Question: how to change hover for all elements in react-select?
'''
<Select
name="colors"
options={colourOptions}
className="basic-multi-select"
classNamePrefix="select"
/>
'''

Source host: <URL>
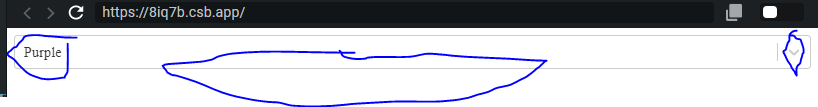
Answer: To customise your select, you can use the props 'styles'. All the different components you can change are listed <URL>.
To target specifically the 'hover' state you should use the follow pattern:
'''
const styles = {
control: base => ({
...base,
"&:hover": {
borderColor: "red"
}
})
};
'''
Other options are available such as the 'state' inside each 'components' depending of what you're trying to achieve.
If you want all the elements to behave depending of the state of the 'control' component you will have to write something like this:
'''
const styles = {
control: base => ({
...base,
"&:hover": {
borderColor: "red",
color: "red"
}
}),
dropdownIndicator: base => ({
...base,
color: "inherit"
}),
singleValue: base => ({
...base,
color: "inherit"
})
};
'''
You would probably also kill the animation 'ease' depending of the speed of the effect. You can see a live example <URL>.